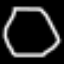
Label: octagon